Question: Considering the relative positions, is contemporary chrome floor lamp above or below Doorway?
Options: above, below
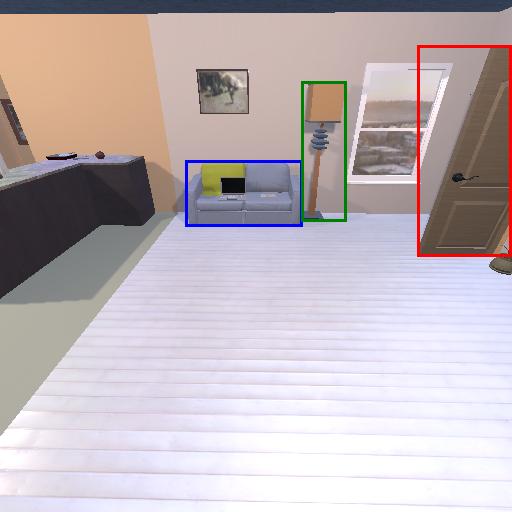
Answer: above